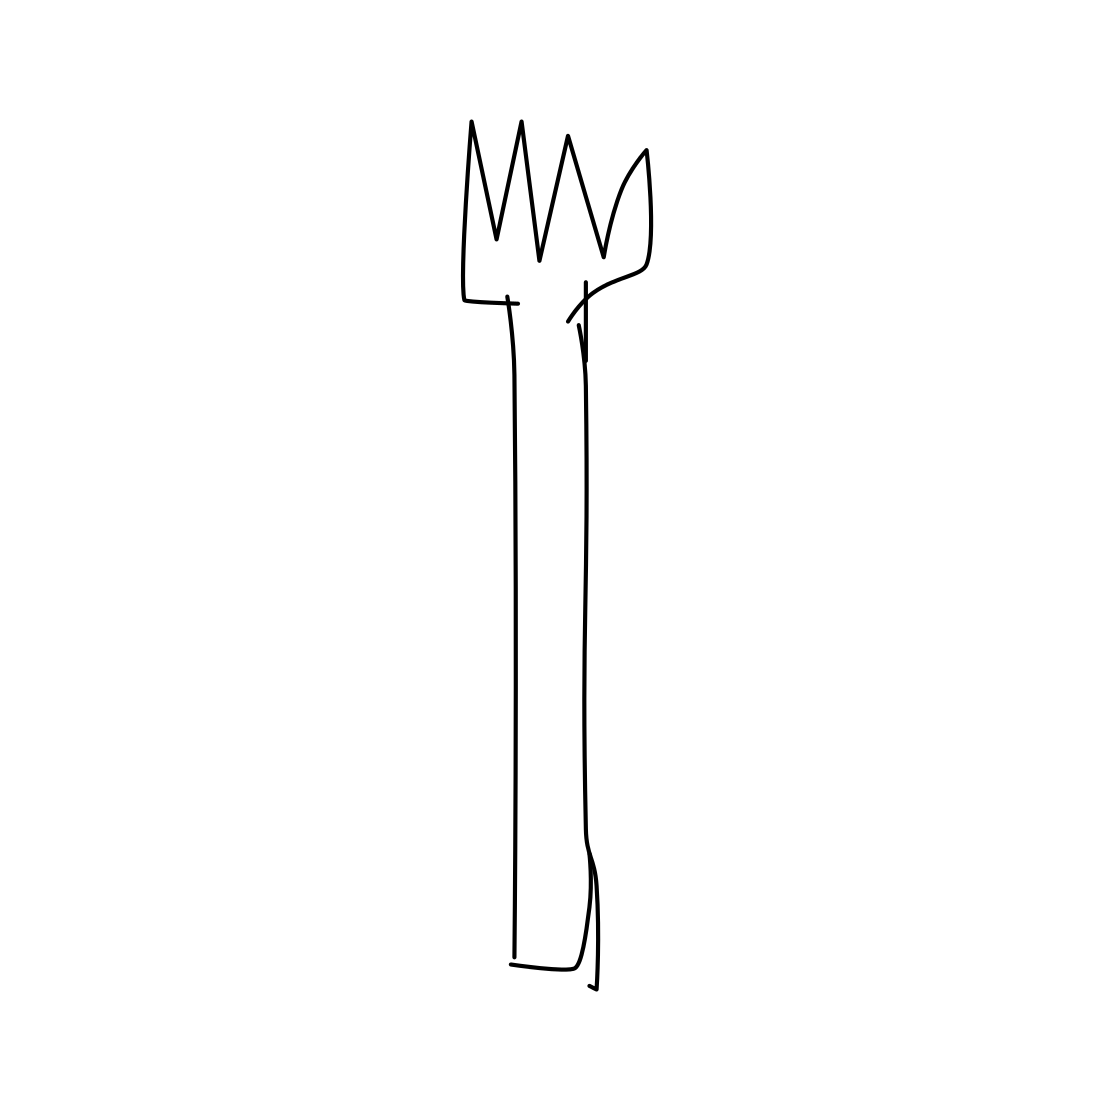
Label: fork